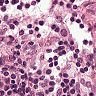
Metastatic tissue present: no